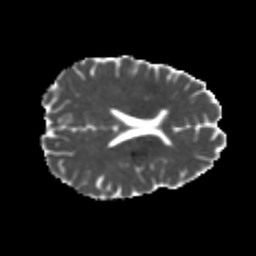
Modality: MD
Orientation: axial
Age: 24
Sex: male
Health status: healthy
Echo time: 0.074 s